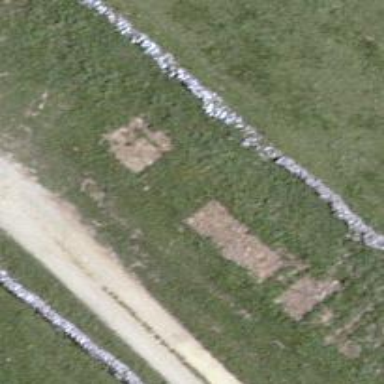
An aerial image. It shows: Wall barrier.